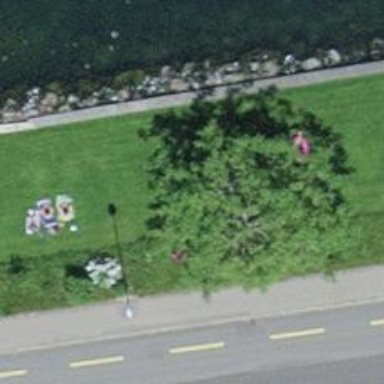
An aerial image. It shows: Bench.